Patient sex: M
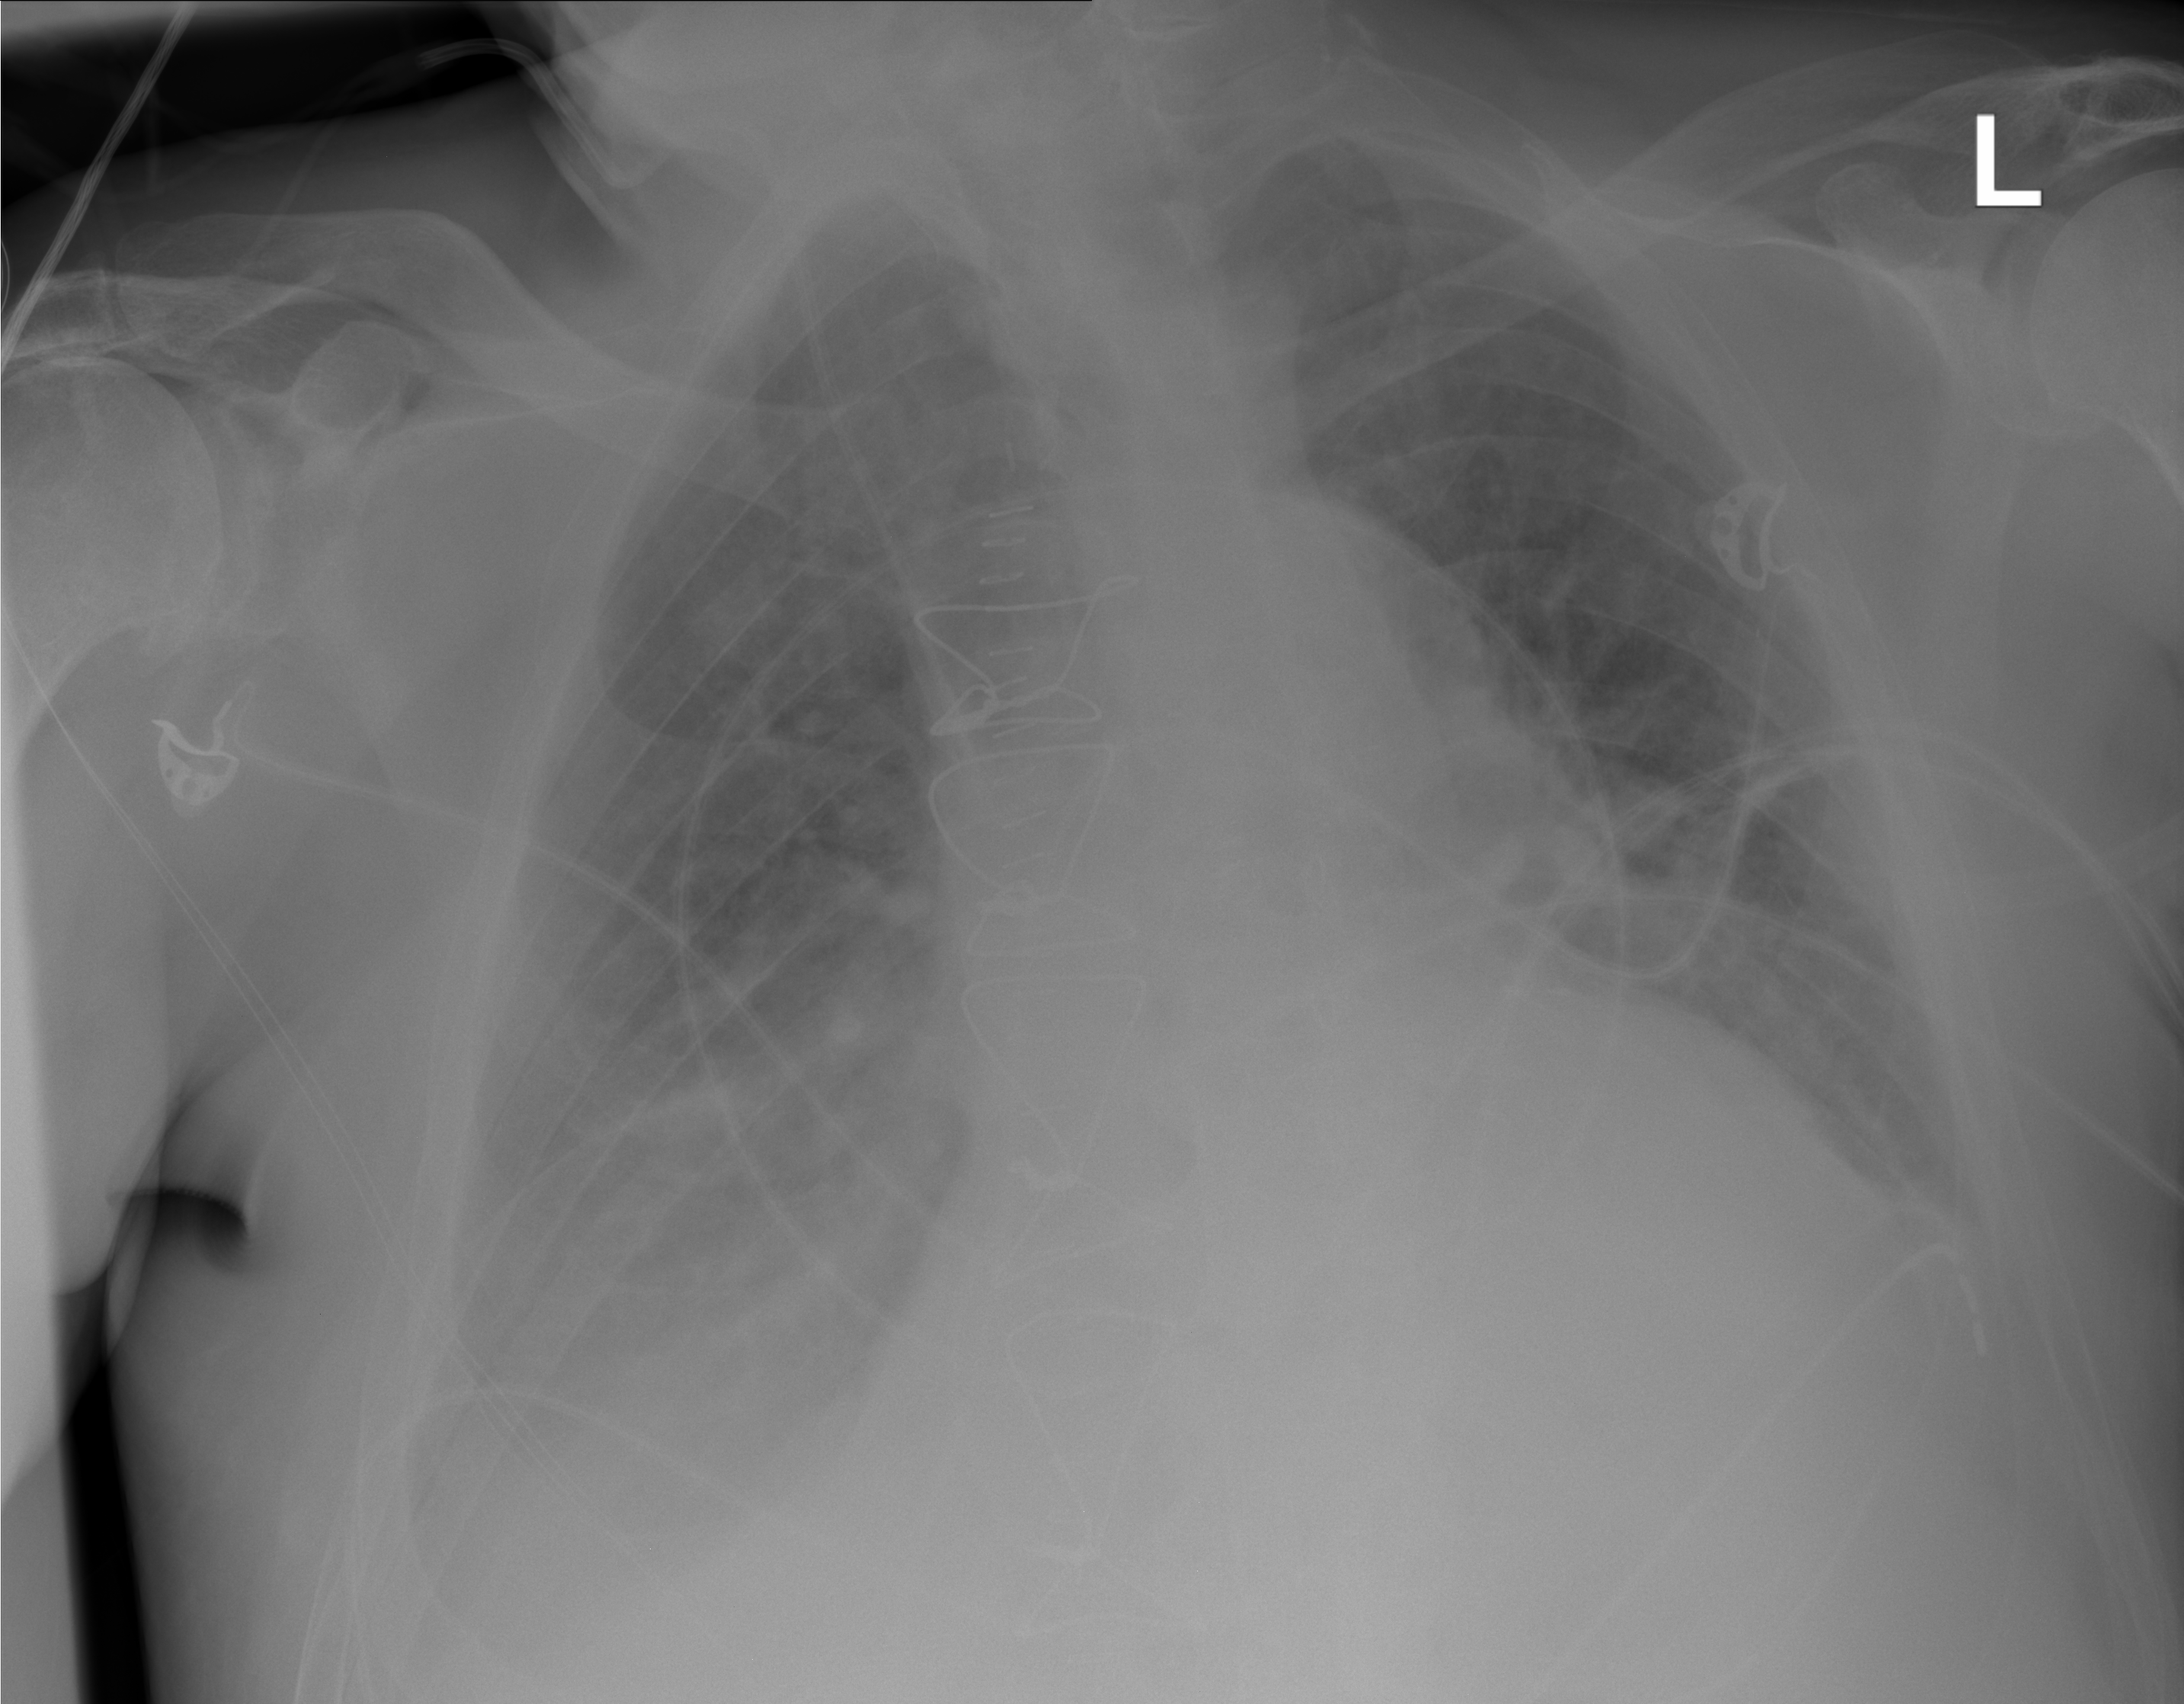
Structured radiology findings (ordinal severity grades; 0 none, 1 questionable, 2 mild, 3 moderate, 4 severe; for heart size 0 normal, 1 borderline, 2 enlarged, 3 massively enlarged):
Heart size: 2
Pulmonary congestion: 3
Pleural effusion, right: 3
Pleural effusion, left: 2
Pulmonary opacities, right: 0
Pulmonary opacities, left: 0
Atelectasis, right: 2
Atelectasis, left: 2